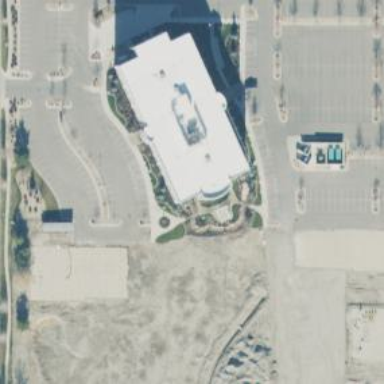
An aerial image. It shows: Building with white roof.